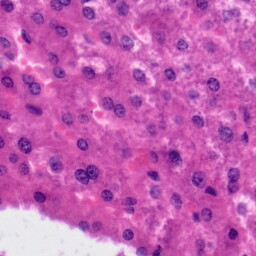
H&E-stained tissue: Liver